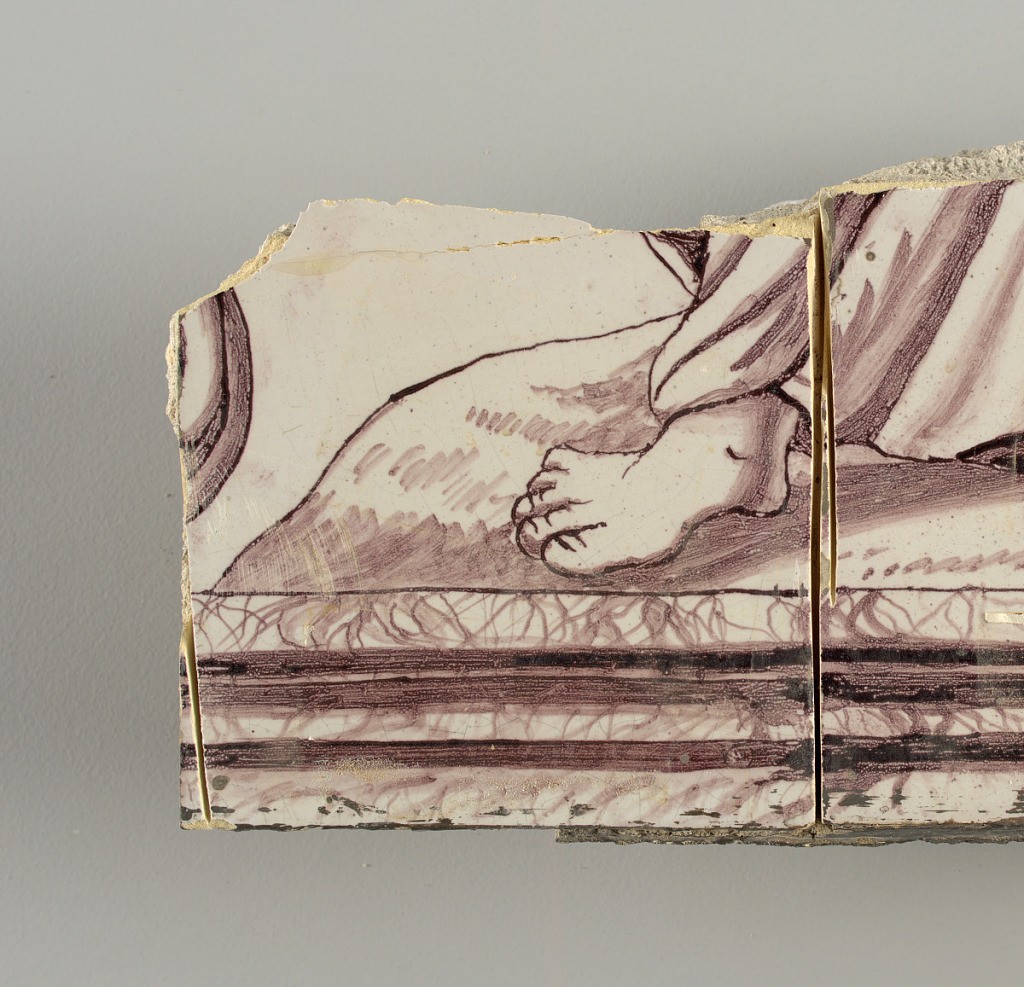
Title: Wall facing
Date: ca. 1725
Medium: Tin-glazed earthenware, underglaze
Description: Horizontal rectangle.  Thirty-seven tiles wide and twenty-one high with opening for door or window nineteen and one-half tiles high and twelve wide.  To left and right of opening, centered canopy above. Left, woman representing Hope, right, a sculputure urn.  Centered above opening, a mascaron.  Arabesque design of foliage.